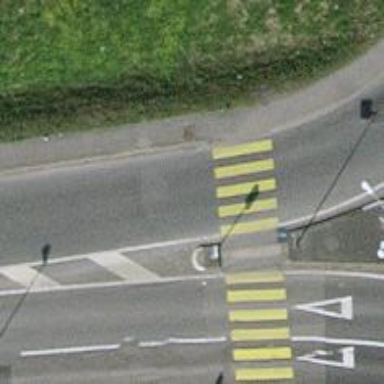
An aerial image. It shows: Marked footway crossing with asphalt surface. There is crossing island present.